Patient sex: M
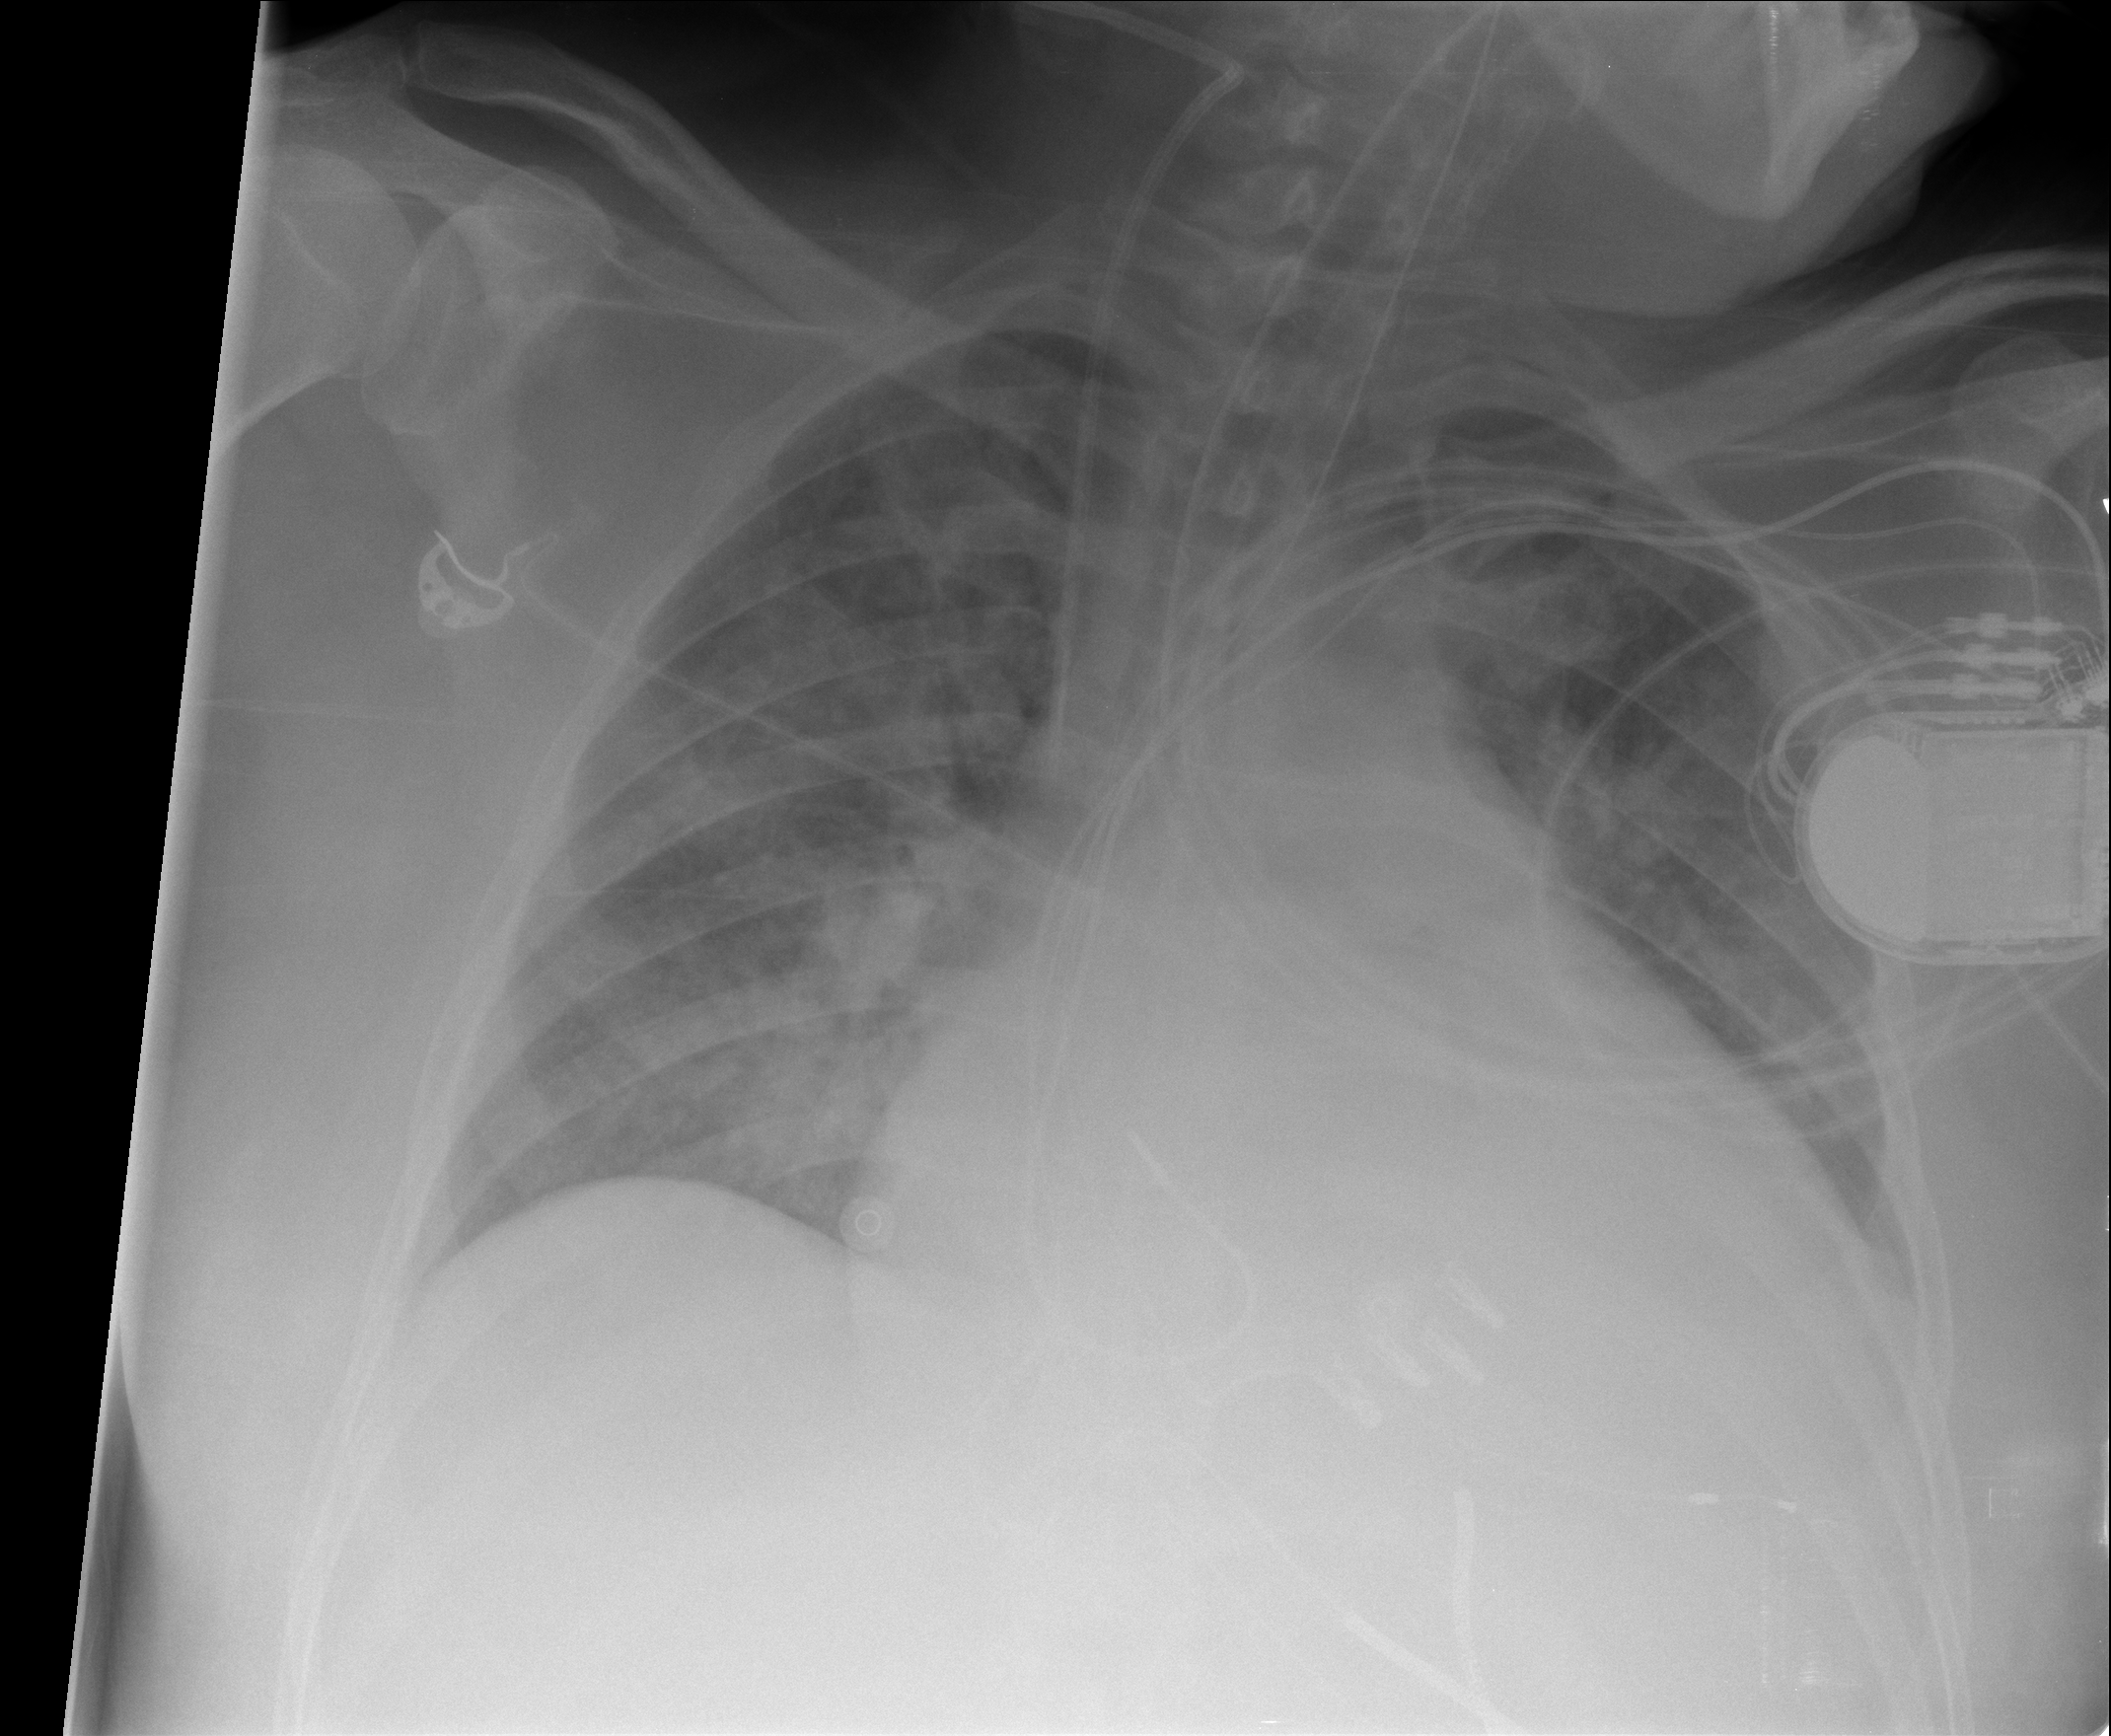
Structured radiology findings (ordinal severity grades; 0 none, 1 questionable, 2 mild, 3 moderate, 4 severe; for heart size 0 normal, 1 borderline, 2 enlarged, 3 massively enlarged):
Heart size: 3
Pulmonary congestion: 3
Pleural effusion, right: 0
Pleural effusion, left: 2
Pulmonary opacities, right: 2
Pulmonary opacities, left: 2
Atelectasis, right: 2
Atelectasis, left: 2